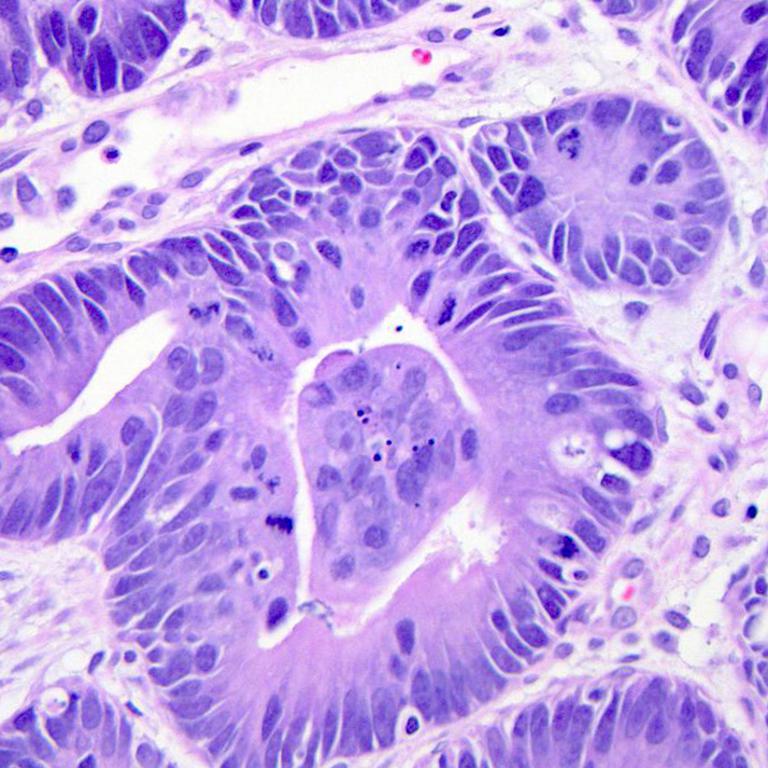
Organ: colon
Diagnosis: adenocarcinomas